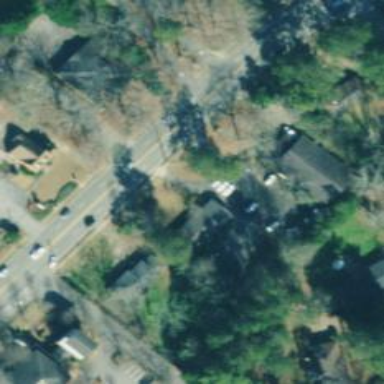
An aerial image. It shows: Service road.